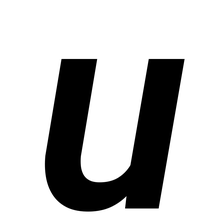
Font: Roboto-Italic_SemiBold_Italic